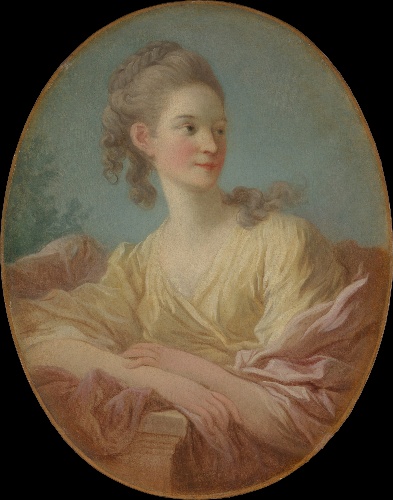
Title: Portrait of a Young Woman
Artist: Jean Honoré Fragonard
Artist bio: French, Grasse 1732–1806 Paris
Date: 1770s
Object type: Painting
Classification: Paintings
Medium: Oil on canvas
Dimensions: Oval, 31 3/4 x 25 in. (80.6 x 63.5 cm)
Department: European Paintings
Credit line: Bequest of Margaret V. Haggin, 1965
Accession year: 1965
Repository: Metropolitan Museum of Art, New York, NY
Tags: Portraits|Women